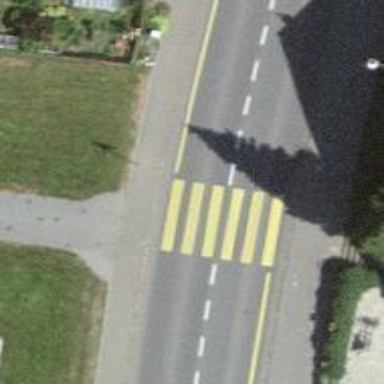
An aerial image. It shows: There is primary highway with cycle track on the left side.